Chest X-ray:
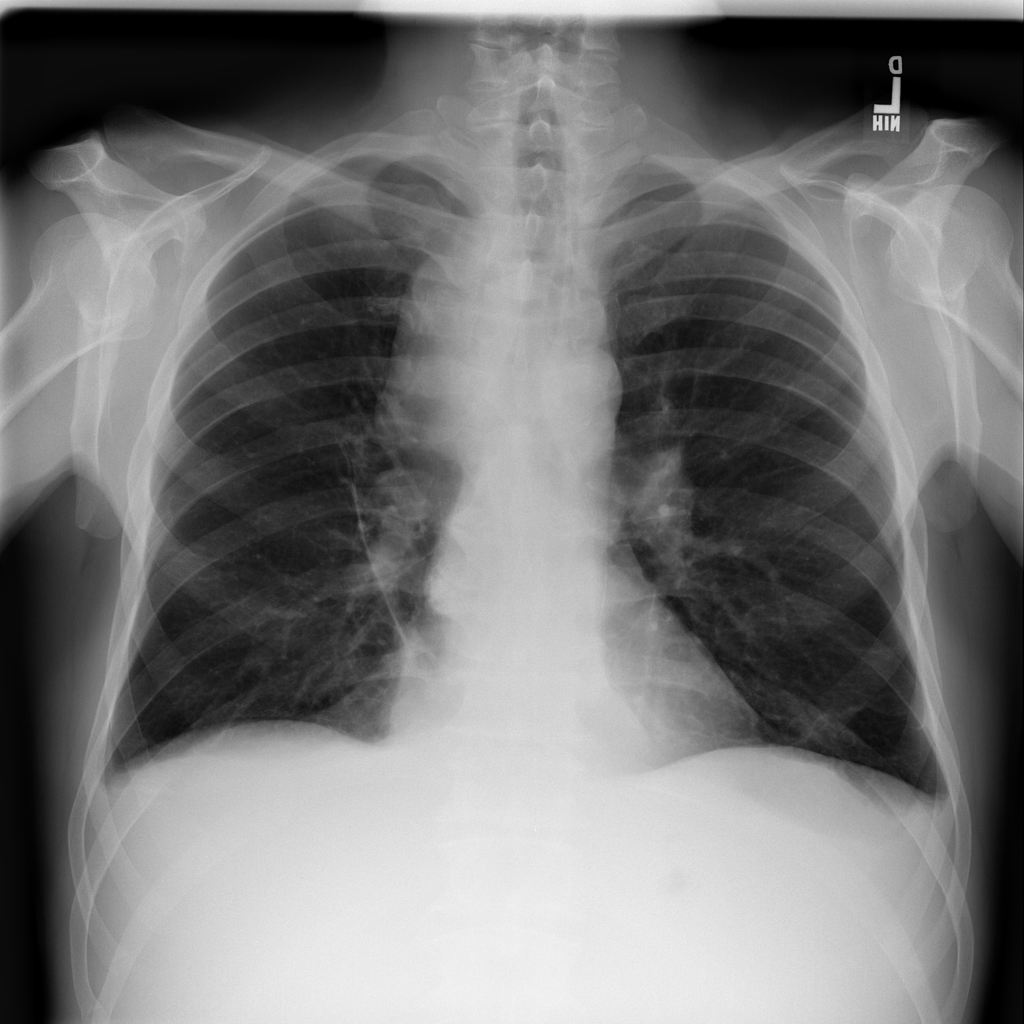
Findings: Fibrosis, Effusion
No abnormal finding: no